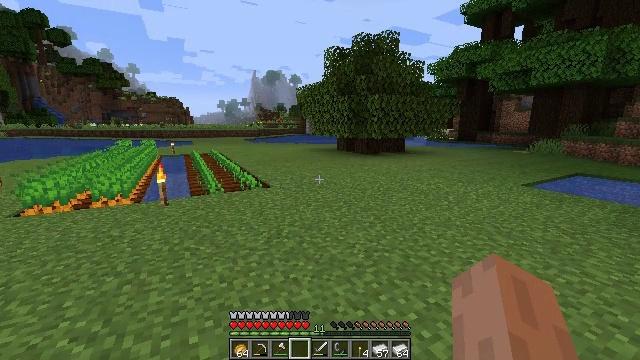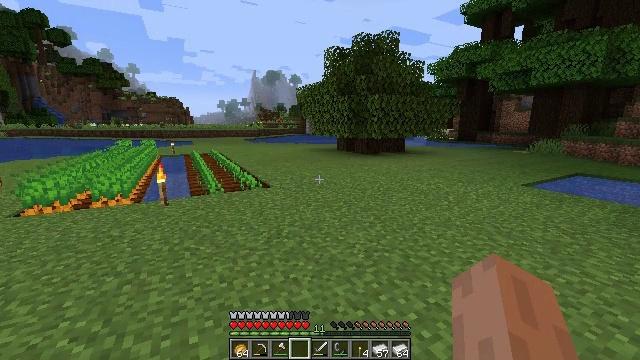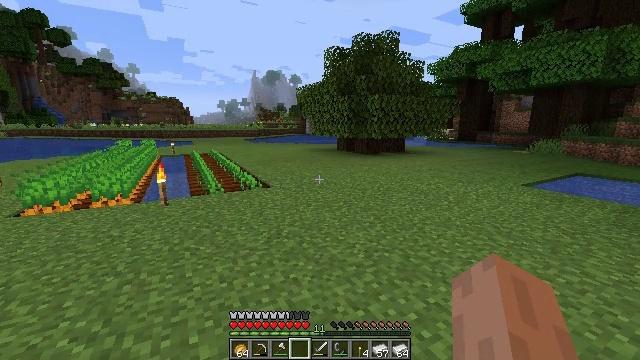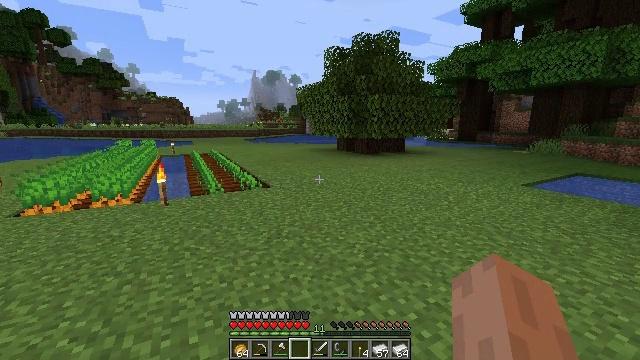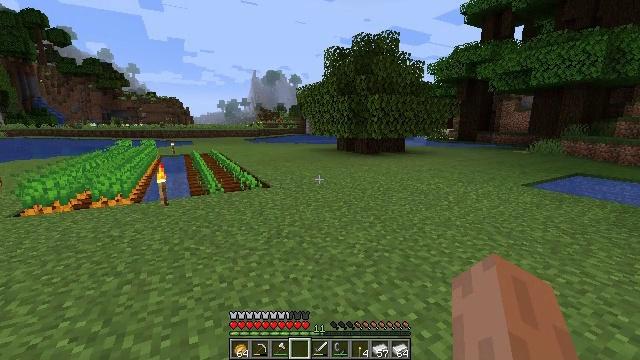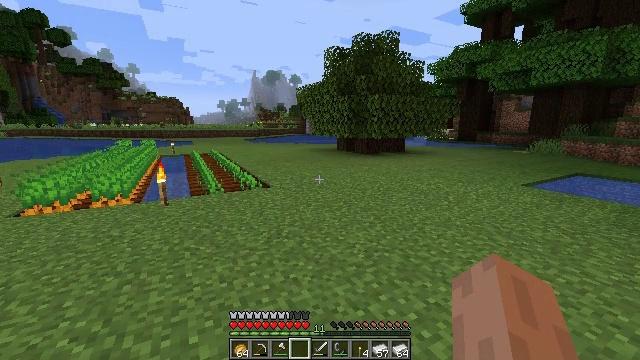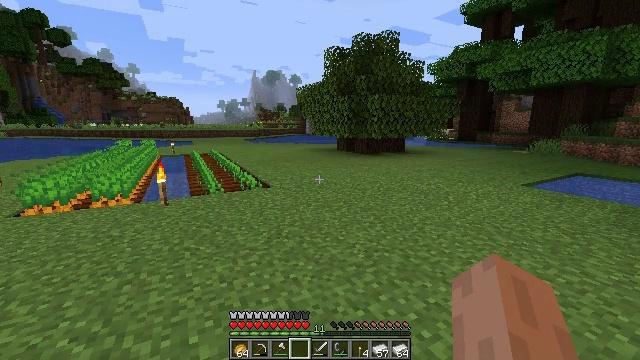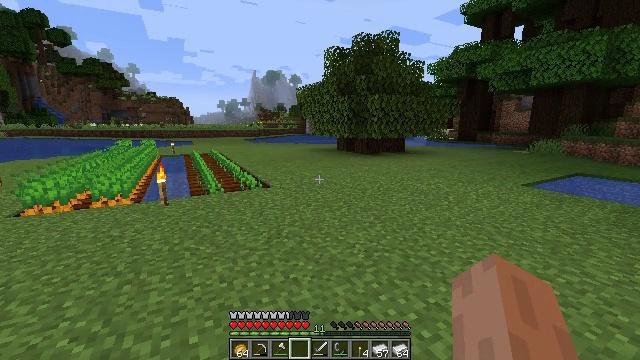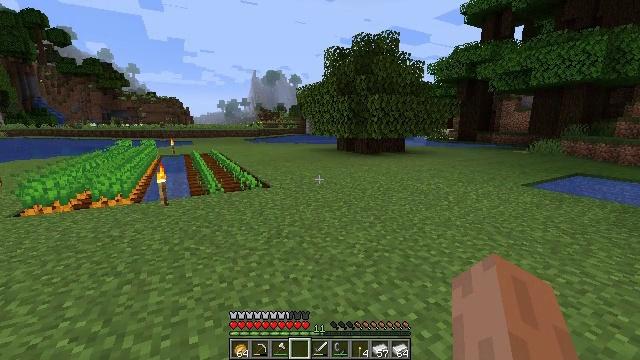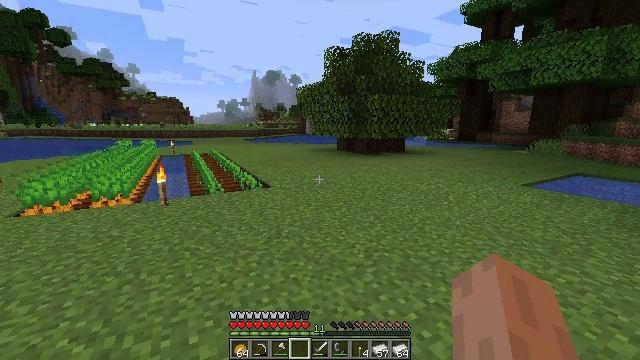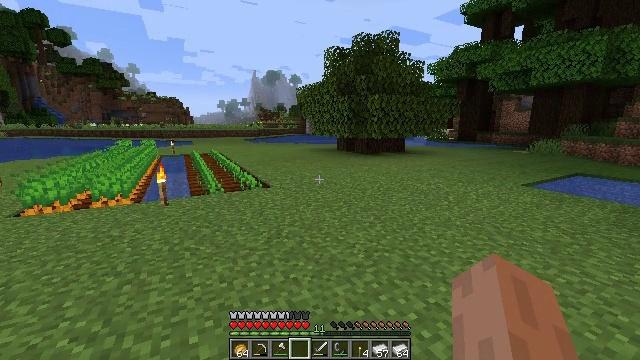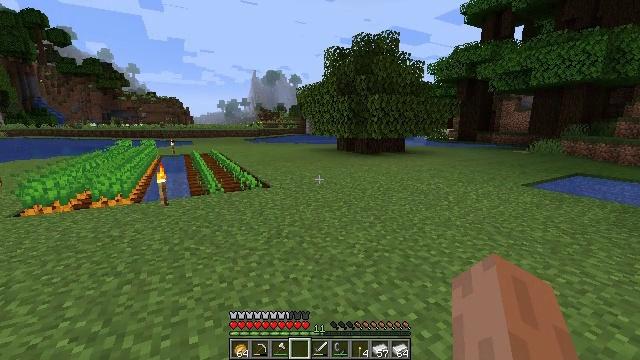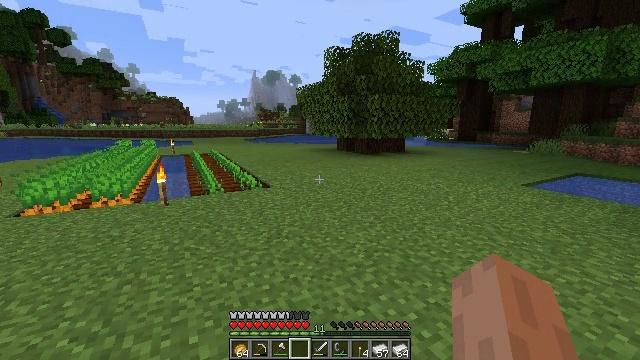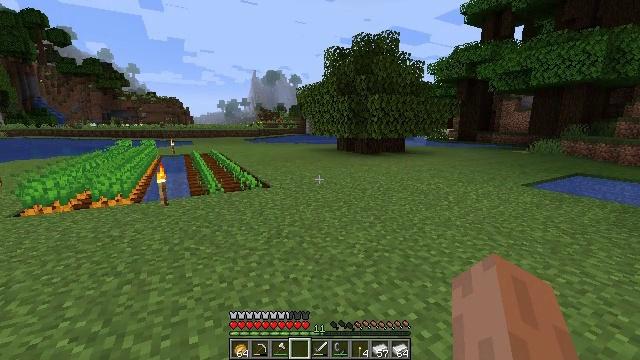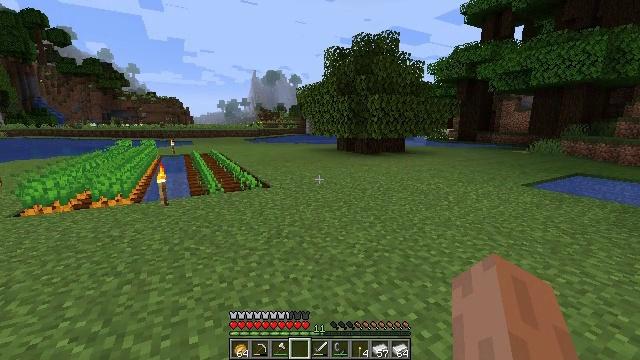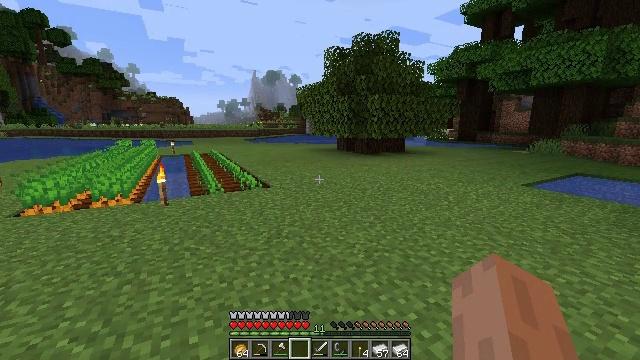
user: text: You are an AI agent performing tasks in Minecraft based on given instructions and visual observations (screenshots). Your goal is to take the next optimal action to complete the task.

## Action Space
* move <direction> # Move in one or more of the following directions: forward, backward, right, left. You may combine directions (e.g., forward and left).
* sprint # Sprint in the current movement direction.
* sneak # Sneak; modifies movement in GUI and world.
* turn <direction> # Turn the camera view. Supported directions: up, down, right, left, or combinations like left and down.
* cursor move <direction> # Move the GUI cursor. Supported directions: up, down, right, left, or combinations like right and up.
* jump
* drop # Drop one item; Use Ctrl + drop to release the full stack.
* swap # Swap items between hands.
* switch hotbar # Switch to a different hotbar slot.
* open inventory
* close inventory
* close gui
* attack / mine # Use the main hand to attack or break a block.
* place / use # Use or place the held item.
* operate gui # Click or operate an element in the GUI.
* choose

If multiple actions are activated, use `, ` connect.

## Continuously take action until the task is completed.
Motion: motion action
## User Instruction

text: Attack the ground to gather dirt.
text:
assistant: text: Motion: no_op
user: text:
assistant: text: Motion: no_op
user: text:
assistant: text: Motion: no_op
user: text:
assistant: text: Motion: no_op
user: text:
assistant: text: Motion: no_op
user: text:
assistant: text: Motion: no_op
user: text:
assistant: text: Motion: no_op
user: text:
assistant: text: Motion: no_op
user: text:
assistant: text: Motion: no_op
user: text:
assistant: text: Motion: no_op
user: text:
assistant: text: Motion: no_op
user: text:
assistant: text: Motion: no_op
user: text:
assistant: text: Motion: no_op
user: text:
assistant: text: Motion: no_op
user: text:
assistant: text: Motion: no_op
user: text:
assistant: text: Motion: no_op
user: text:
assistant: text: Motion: no_op
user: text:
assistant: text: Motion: no_op
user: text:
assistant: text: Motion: no_op
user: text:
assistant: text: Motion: no_op
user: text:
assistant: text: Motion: no_op
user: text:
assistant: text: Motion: no_op
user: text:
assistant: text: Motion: no_op
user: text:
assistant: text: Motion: no_op
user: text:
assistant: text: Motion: no_op
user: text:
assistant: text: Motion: no_op
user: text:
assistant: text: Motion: no_op
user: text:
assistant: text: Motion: no_op
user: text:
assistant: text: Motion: no_op
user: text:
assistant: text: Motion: no_op